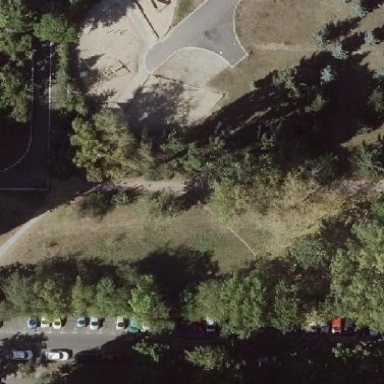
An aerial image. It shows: Playground with sandpit.